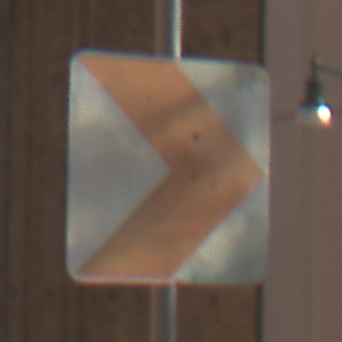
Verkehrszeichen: RichtungstafelnInKurvenKleinLinks
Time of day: MorningAfternoon
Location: Outdoor (Urban)
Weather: Clear
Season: NotSpecified
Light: Natural